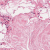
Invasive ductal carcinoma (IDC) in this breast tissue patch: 0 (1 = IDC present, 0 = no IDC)